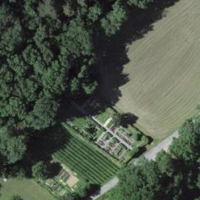
EUNIS habitat code: 56
Species observed at this site:
Cornus sanguinea